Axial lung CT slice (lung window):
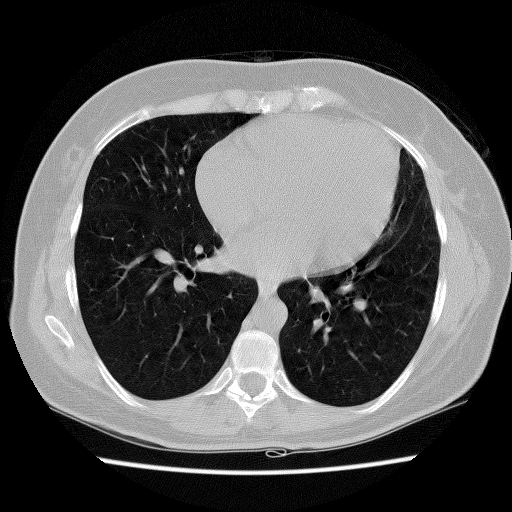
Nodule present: no